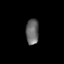
Tissue: prostate
Cell type: T cells
Senescence score: 0.72
Nuclear area (px): 326
Mean DAPI intensity: 102.874